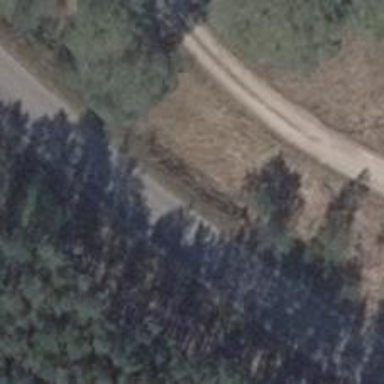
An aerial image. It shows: Asphalt road classified as tertiary.